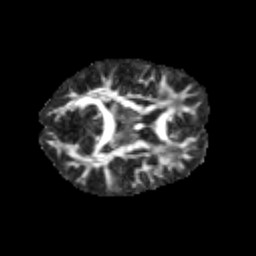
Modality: FA
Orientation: axial
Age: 12
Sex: male
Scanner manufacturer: siemens
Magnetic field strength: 3 T
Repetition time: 3.8 s
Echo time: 0.07 s